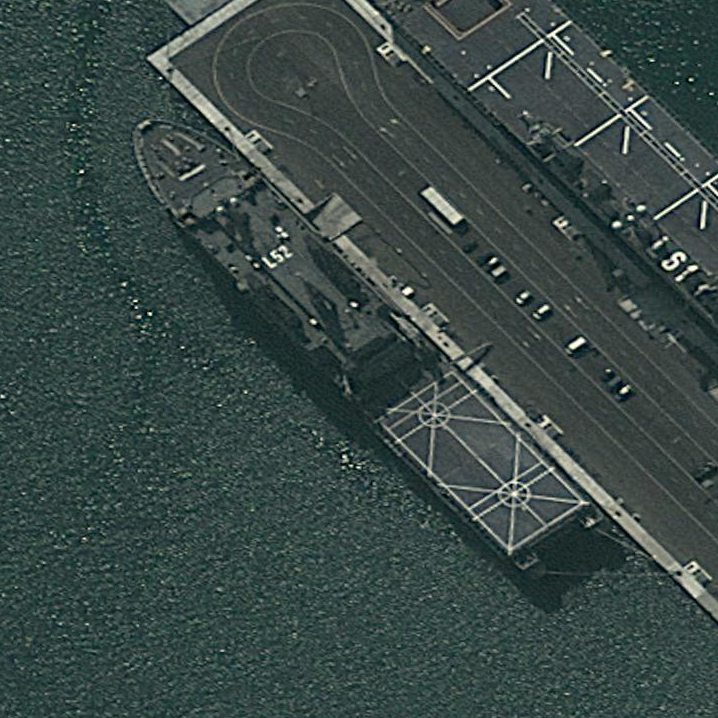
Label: combat